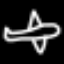
Label: airplane